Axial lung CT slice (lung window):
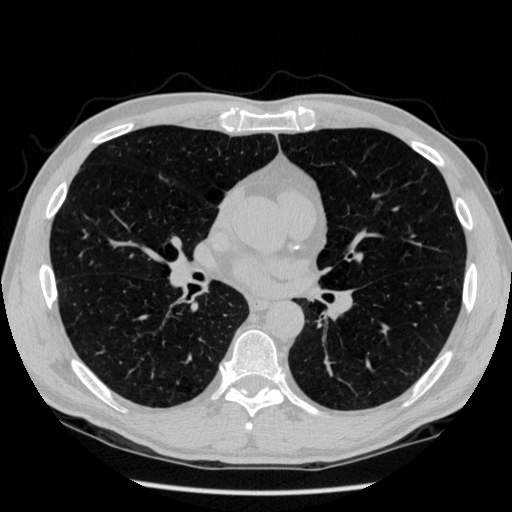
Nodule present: no